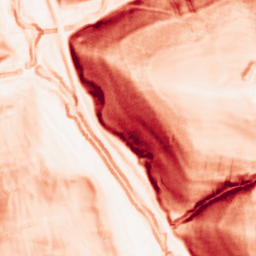
Category: morphological
Decomposition family: morphological_gradient
Decomposition parameters: size: 5
shape: square
Upsampling method: bilinear
Upsampling parameters: scale: 4
Upsampling scale: 4